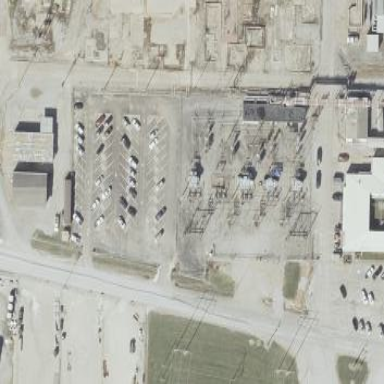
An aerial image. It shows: Industrial power substation surrounded by fence.